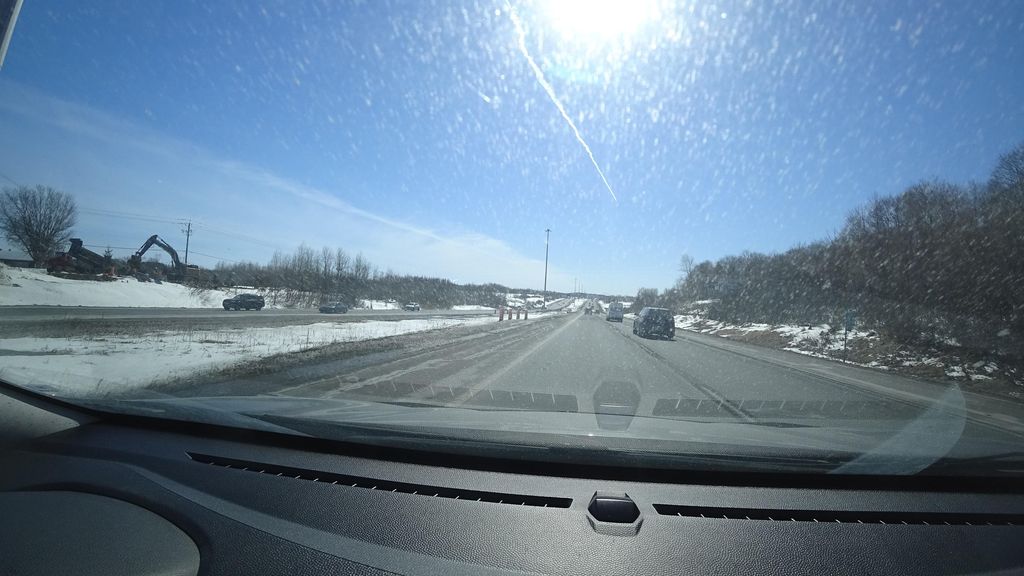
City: quebec_city